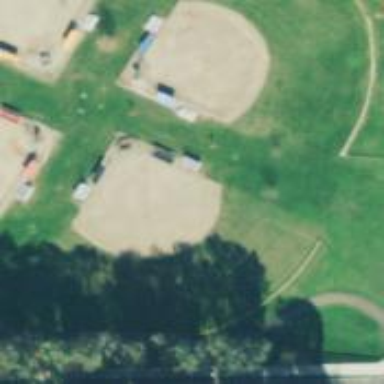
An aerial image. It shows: Baseball pitch for leisure land activities.